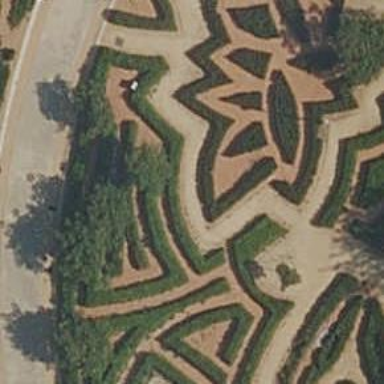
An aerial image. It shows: Hedge acting as barrier.